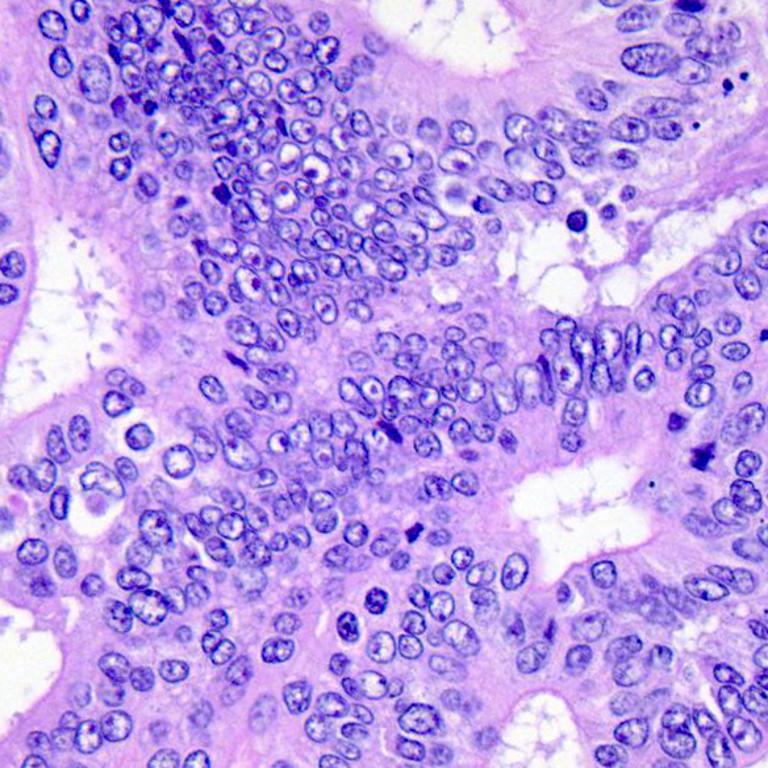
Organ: colon
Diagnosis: adenocarcinomas